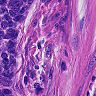
Metastatic tissue present: yes